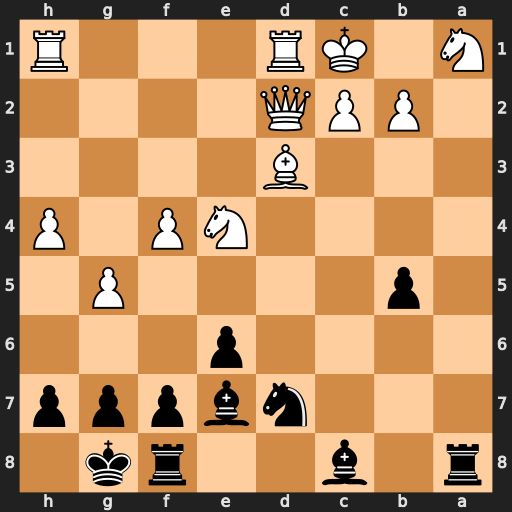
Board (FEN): r1b2rk1/3nbppp/4p3/1p4P1/4NP1P/3B4/1PPQ4/N1KR3R
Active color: b
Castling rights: -
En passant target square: -
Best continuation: Rxa1#